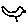
Label: bird